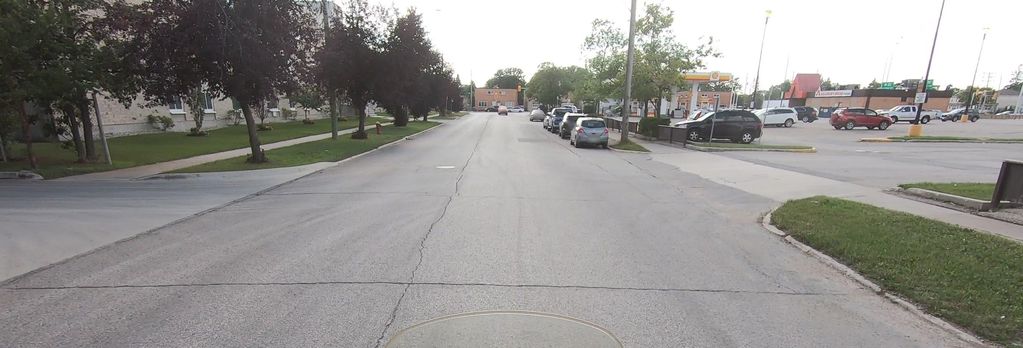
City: winnipeg